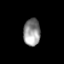
Tissue: skin
Cell type: Epithelial cells
Senescence score: 0.2794
Nuclear area (px): 446
Mean DAPI intensity: 147.271